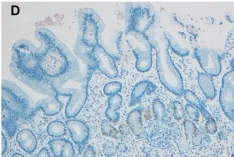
(D) Gastrin immunostaining showed no evidence of positive G-cell hyperplasia (x100).
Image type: pathology (immunostaining)